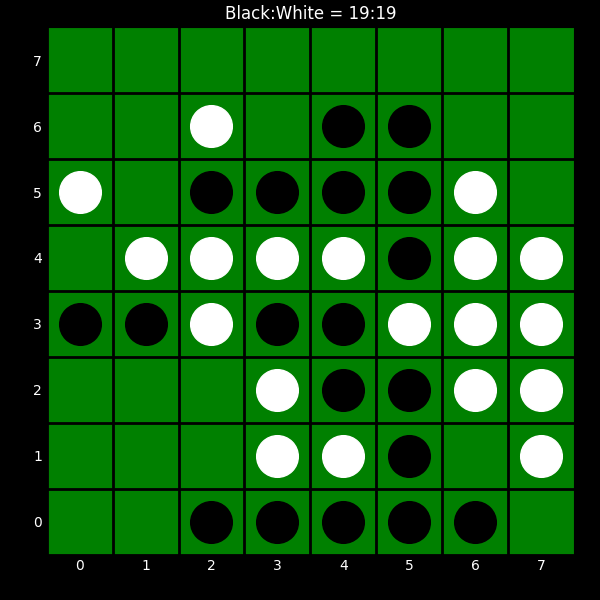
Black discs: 19
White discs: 19